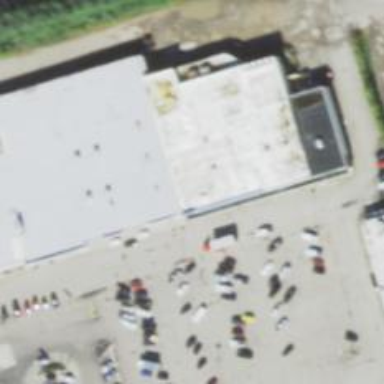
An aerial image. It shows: Supermarket.